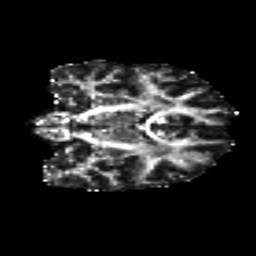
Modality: FA
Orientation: coronal
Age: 28
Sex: female
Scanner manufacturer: siemens
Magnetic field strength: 3 T
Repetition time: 8.8 s
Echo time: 0.085 s